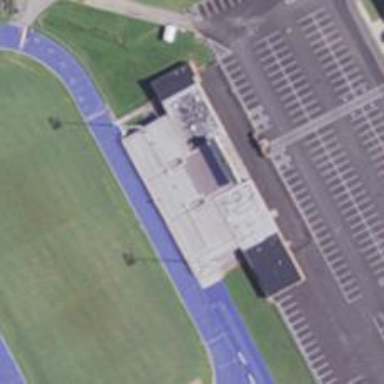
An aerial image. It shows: School building with attached sports center for American football.